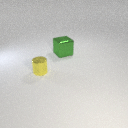
small yellow metal cylinder in front of large green metal cube